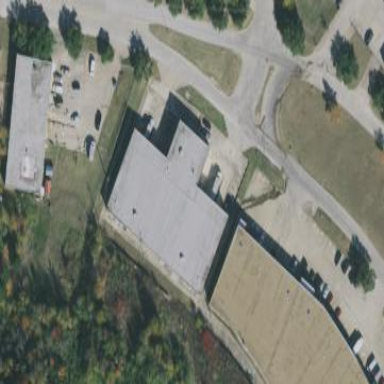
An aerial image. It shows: Warehouse.